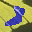
Label: 8